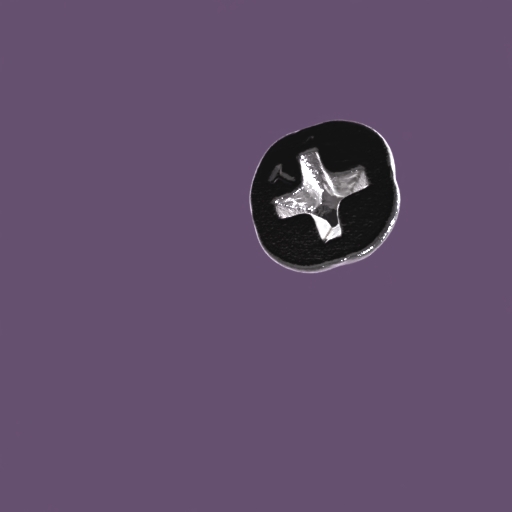
Label: screw